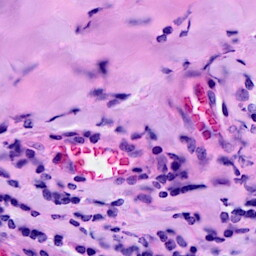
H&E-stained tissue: Breast